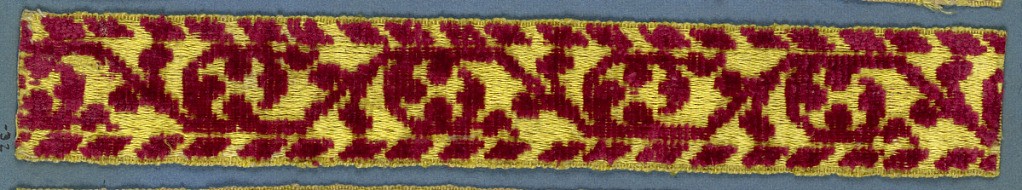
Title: Trimming
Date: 19th century
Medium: silk Technique: cut supplementary warp pile on satin ground (velvet)
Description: Trimming fragment in a design of an angular stem with leaves in red cut velvet on a yellow satin ground.